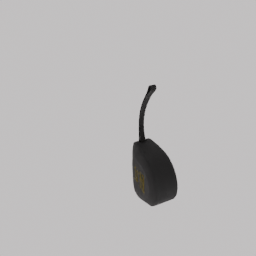
Label: tools